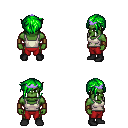
a pixel art fantasy rpg character, male body template, orc, green skin, white pirate shirt, red pants, green pixie cut hairstyle, purple tiara, leather bracers, black shoes, four views (front, back, left, right), 2x2 character sprite sheet, small pixel art, hard edges, no anti-aliasing